Field crop: maize
Growth stage: 2
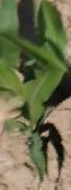
Species: maize